Question: I have a background image centered that Chrome displays offset by one pixel.
'''
#container {
background: url("images/header.jpg") no-repeat scroll 50% transparent;
width: 100%
}
#header {
width: 986px;
margin: 100px auto 0 auto;
}
'''
'''
<html>
<body>
<div id="container">
<div id="header">centered content</div>
</div>
</body>
</html>
'''
I guess it has to do with how different browsers handle the 'center' -or '50%'- property of the 'background' in CSS:

Is there a known (<URL> hack or alternative method to fix this? Background container to be 100% wide.
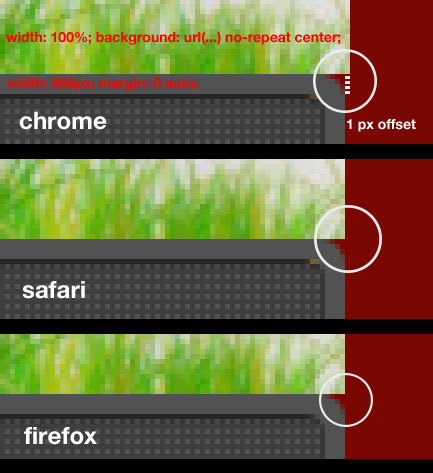
Answer: For me, this did the trick:
'''
@media screen and (-webkit-min-device-pixel-ratio:0) {
html {
margin-left: 1px;
}
}
'''
I will post the link for this solution as soon as I find were I got it from a few days ago.
In the same post, the guy said the problem was with odd or even number for container width.
Anyway, this fixed the problem in my case.